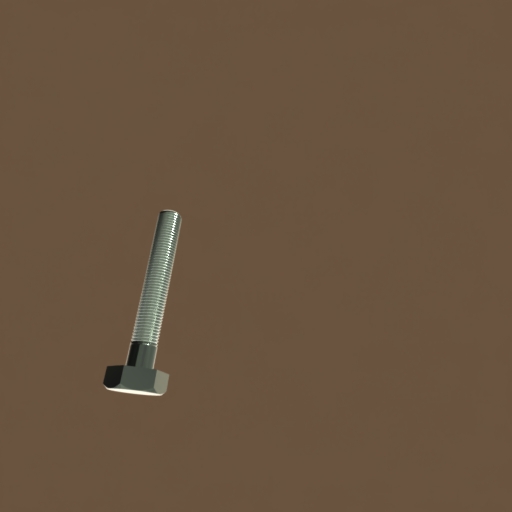
Label: bolt